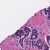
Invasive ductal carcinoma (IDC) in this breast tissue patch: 0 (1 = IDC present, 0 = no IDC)